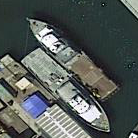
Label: civil